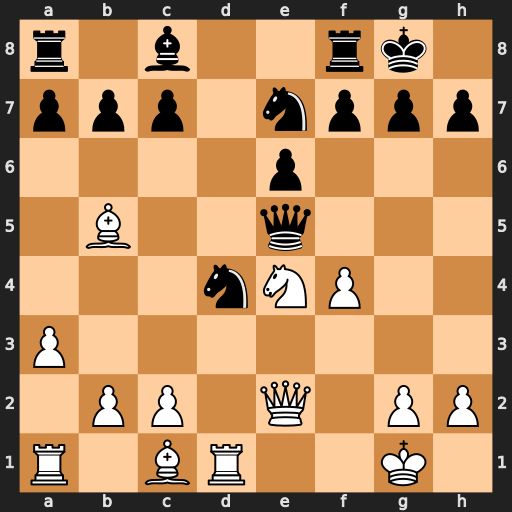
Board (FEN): r1b2rk1/ppp1nppp/4p3/1B2q3/3nNP2/P7/1PP1Q1PP/R1BR2K1
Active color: w
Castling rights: -
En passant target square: -
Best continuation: fxe5 Nxe2+ Bxe2